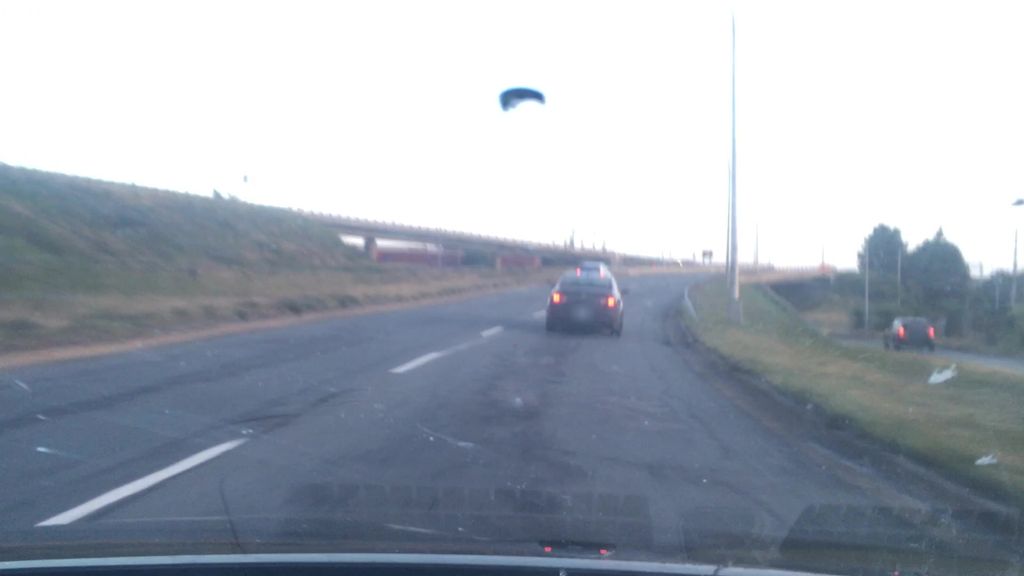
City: halifax